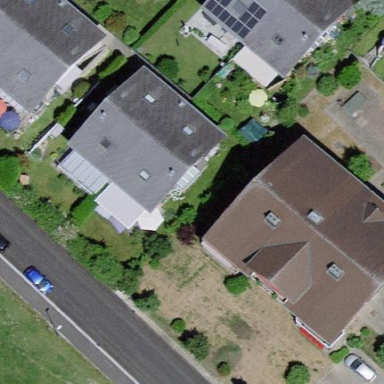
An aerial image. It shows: Terrace-style building with gabled roof.